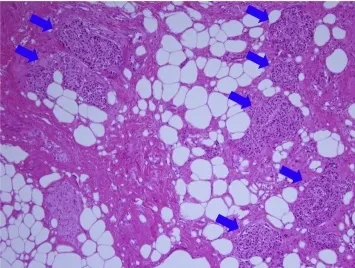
(a) Intraoperative frozen section of the distal pancreas margin shows no evidence of acinar cells, which indicates the exocrine dysfunction, although scattered foci of islets of Langerhans are observed (blue arrows), corresponding to end-stage chronic pancreatitis.
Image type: pathology (h&e)